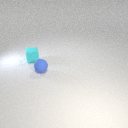
small blue rubber sphere in front of small cyan rubber cube